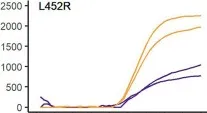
(A) Timeline of vaccination, diagnostic testing and whole genome sequencing.
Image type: chart (chart)